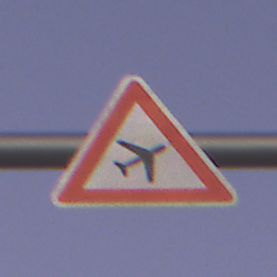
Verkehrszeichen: FlugbetriebLinks
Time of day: Dawn
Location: Outdoor (RoadRail)
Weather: Clear
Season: NotSpecified
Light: Natural